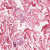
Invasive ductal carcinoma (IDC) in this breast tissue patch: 0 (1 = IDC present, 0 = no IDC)